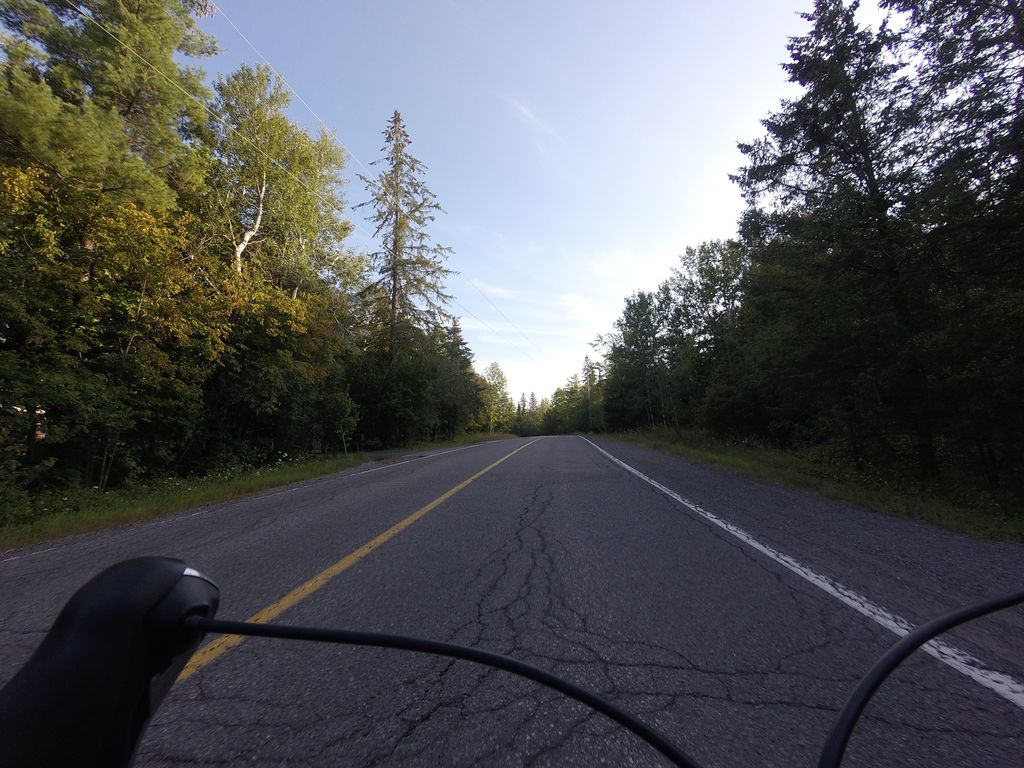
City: ottawa-gatineau